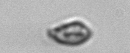
Label: Cryptophyta